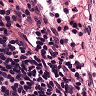
Metastatic tissue present: no